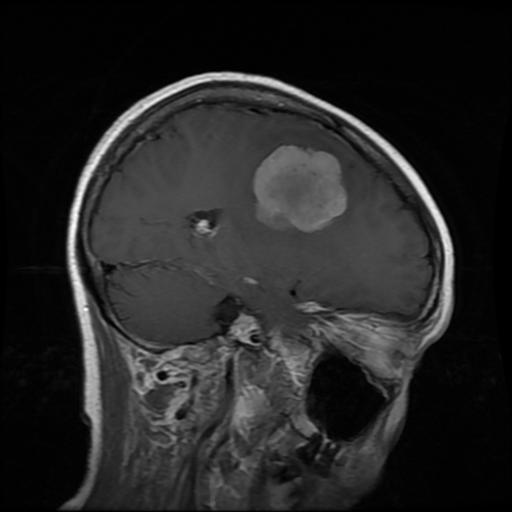
Label: meningioma